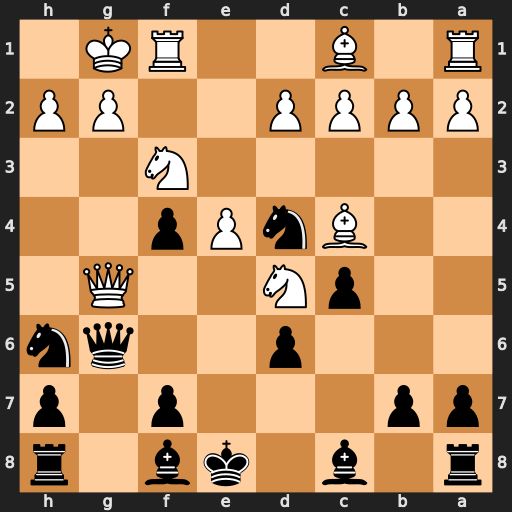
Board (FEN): r1b1kb1r/pp3p1p/3p2qn/2pN2Q1/2BnPp2/5N2/PPPP2PP/R1B2RK1
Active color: b
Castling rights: kq
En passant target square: -
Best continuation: Nxf3+ Rxf3 Qxg5